Question: I am trying to make a polar histogram out of the code below, but the histogram looks pretty ugly after it is plotted.
My dataframe looks like this
'''
> dist <-data.frame(dtPTT)
> head(dist)
dtPTT
1 64462.139
2 9967.527
3 2021.063
4 1452.435
5 1287.067
6 1601.852
'''
And this is the code I used
'''
ggplot(dist, aes(x = dtPTT)) +
geom_histogram(binwidth = 5) +
scale_x_continuous(breaks = seq(0, 360, 60)) +
coord_polar() +
xlab(NULL)+ylab(NULL)
'''
This is what I am getting after plotting the code above

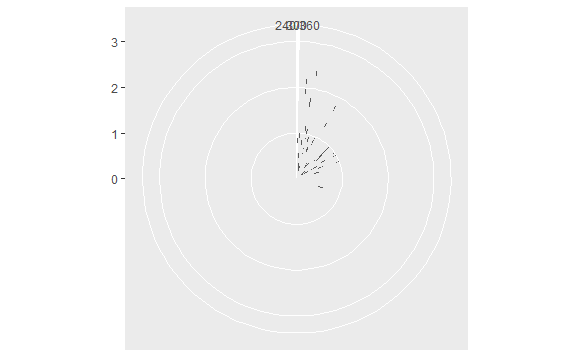
Answer: I think the culprit is your 'binwidth'. Using the same syntax as you, but with 'iris', we get a "pretty" histogram:
'''
ggplot(iris, aes(x = Sepal.Width)) +
geom_histogram(binwidth = .1) +
scale_x_continuous(breaks = seq(0, 360, 60)) +
coord_polar() +
xlab(NULL)+ylab(NULL)
'''
<URL>
given that in 'dist', 'dtPTT' is 64462 in the first entry and the binwith from your histogram appears to go to 240k, I think ggplot is just getting overwhelmed by all the empty bins. Try starting with 'binwidth' 1000 and experiment from there.